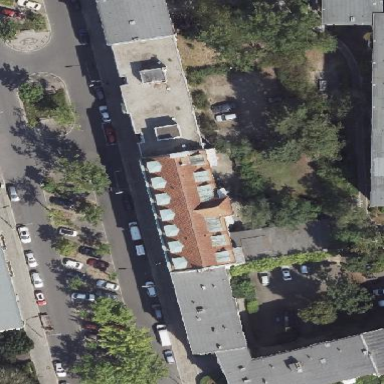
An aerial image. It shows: Unique apartment building with double saltbox roof shape.